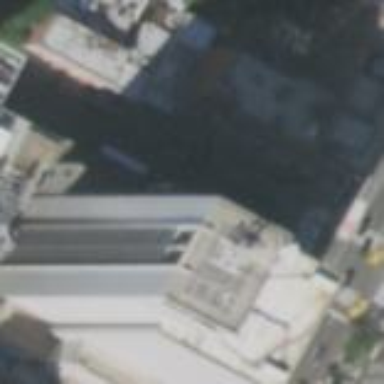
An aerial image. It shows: Part of building with flat concrete roof.